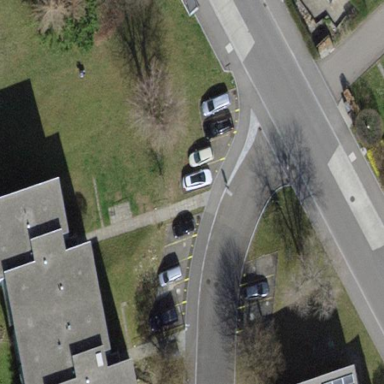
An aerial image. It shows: Street side parking area.